Question: I just want to decrease the size of space between this two images I put in the table. I'm so sorry I know this is just a basic html code. Please help me.

This is the code:
'''
<table class="sample" width="200" border="0" cellpadding="1" cellspacing="1" >
<tr>
<td align="center" valign="center">
<a href="#" ><img src="images/reception2.png" alt="" /></a>
</br>
SERVICES
</td>
<td align="center" valign="center">
<a href="#"><img src="images/services2.png" alt="" /></a>
</br>
OFFERS
</td>
</tr>
</table>
'''
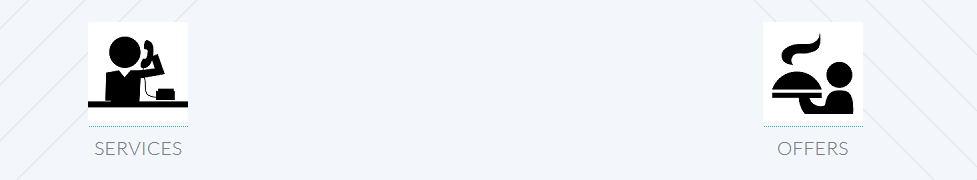
Answer: It's hard to advise without seeing the CSS you are using. You could try adjusting the width of the table.
Demo here: <URL>
You can remove the inline style on your table and then target it in your CSS, like this:
'''
.sample {
width: 200px;
}
'''
Change the width to whatever works.